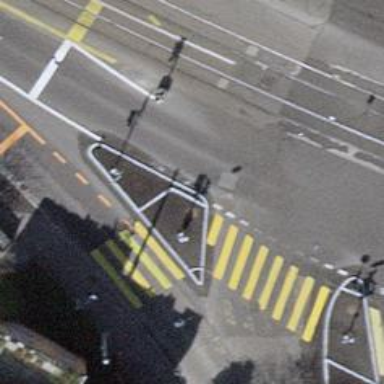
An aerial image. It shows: Traffic calming island.